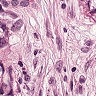
Metastatic tissue present: yes